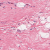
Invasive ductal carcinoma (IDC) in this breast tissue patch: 0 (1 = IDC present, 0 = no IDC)